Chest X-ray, AP view. Patient: 69 years old, sex M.
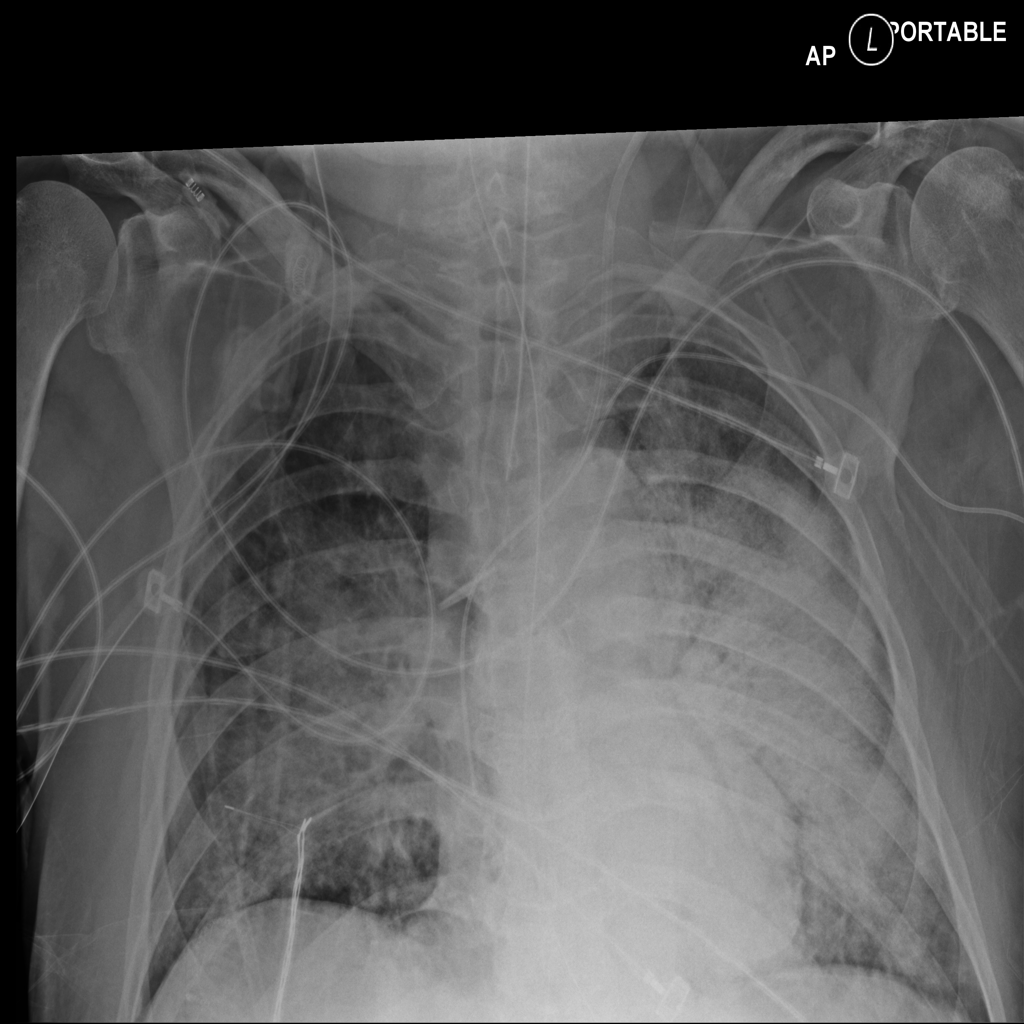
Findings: Infiltration